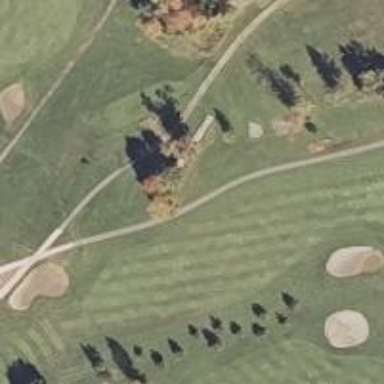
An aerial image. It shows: View of golf hole.